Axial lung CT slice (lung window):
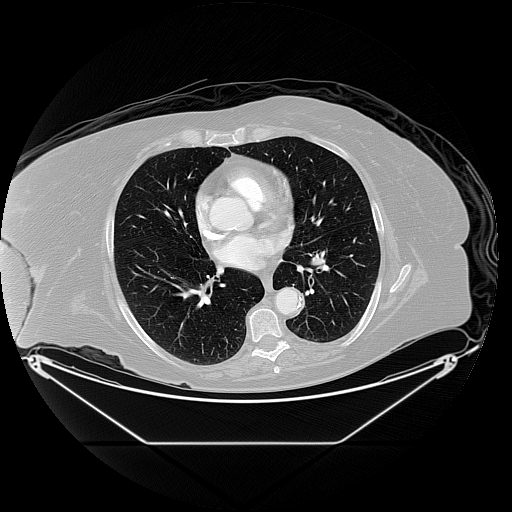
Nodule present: no